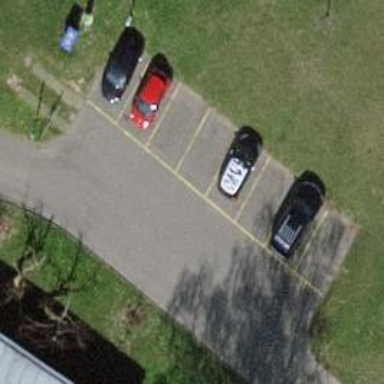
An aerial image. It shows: Parking available on the street side.